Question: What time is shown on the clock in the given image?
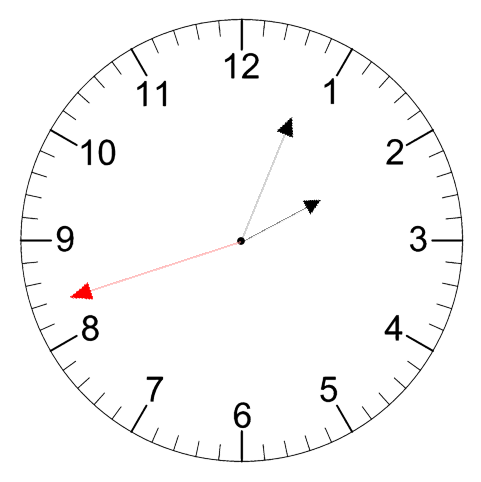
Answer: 02:03:42